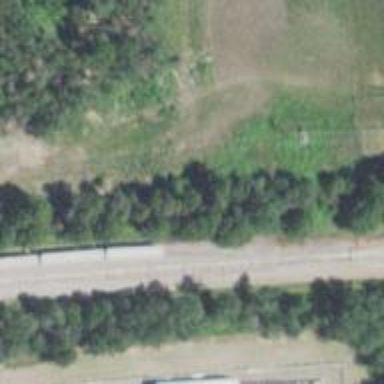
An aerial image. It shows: Railway siding with rails.